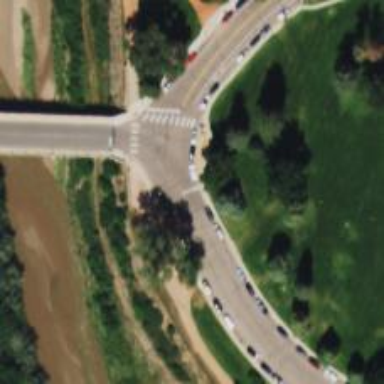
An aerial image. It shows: Uncontrolled crossing on footway.